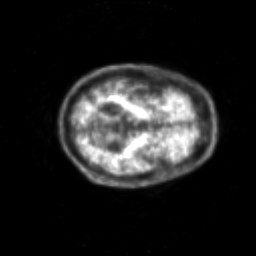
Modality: PET
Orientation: axial
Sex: male
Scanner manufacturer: siemens